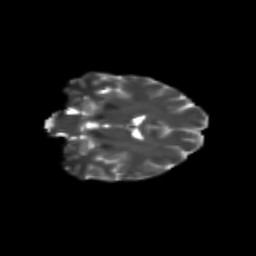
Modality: T2w
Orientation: coronal
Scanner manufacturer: siemens
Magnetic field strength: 3 T
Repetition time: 9.2 s
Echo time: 0.084 s